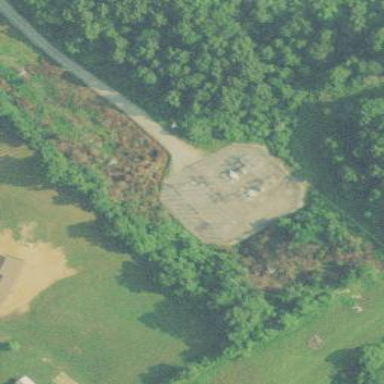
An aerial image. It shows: Power substation.